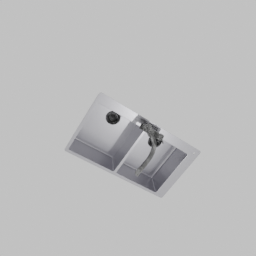
Label: appliances